Question: I'm looking to create this overlapping circles shape in CSS:

Basically, just stacked circles. I've looked around, and all solutions I see include using multiple div elements for this effect. However, can't this be done with a single div, using CSS3? I looked at how it could be easily done, and figured that, if all colours are the same, you'd have a pill shape like this:
<URL>
'''
#circles {
background-color: red;
width: 130px;
height: 100px;
border-radius: 50px;
}
'''
'''
<div id="circles"></div>
'''
And then simply draw a couple of quarter moons in it, and you're done. However, I can't figure out how to draw these moon shapes in my capsule shaped div.
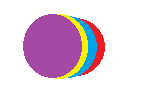
Answer: ## With CSS box-shadows
You can use multiple <URL> with several colours on a rounded div. They need to be seperated by a comma:
'''
#circles {
background-color: red;
width: 100px;
height: 100px;
border-radius: 50%;
box-shadow: 10px 0 0 -2px #f8ff00,
20px 0 0 -4px #009901,
30px 0 0 -6px #3531ff;
}
'''
'''
<div id="circles"></div>
'''
output :

Browser support for box-shadows is IE9+ (for more info see <URL>
---
You can also make the overlapping circles shape according to the width of the viewport with <URL>
'''
#circles {
background-color: red;
width: 20vw;
height: 20vw;
margin: 0 auto;
border-radius: 50%;
box-shadow: 2vw 0 0 -0.4vw #f8ff00,
4vw 0 0 -0.8vw #009901,
6vw 0 0 -1.2vw #3531ff;
}
'''
'''
<div id="circles"></div>
'''
Browser support for vw units is IE9+ (for more info see <URL>
---
## With SVG
Another approach would be to use an with the <URL> element.
This is responsive according to the size of the parent and <URL> like box-shadows :
'''
svg{width:80%;}
'''
'''
<svg viewbox="0 0 100 30">
<circle cx="59" cy="15" r="8.5" fill="darkorange" />
<circle cx="56" cy="15" r="9" fill="gold" />
<circle cx="53" cy="15" r="9.5" fill="tomato" />
<circle cx="50" cy="15" r="10" fill="teal" />
</svg>
'''
I also expanded on the SVG version to make an animated "worm" with more overlapping circles. You can see it in this pen : <URL>
And it looks like this :
<URL>